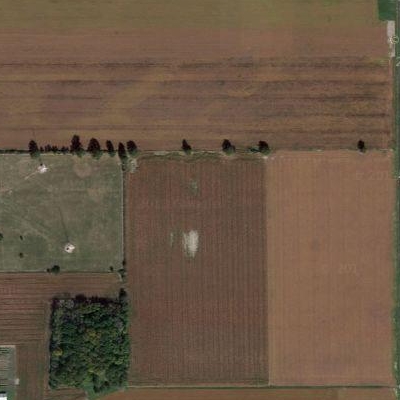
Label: bField